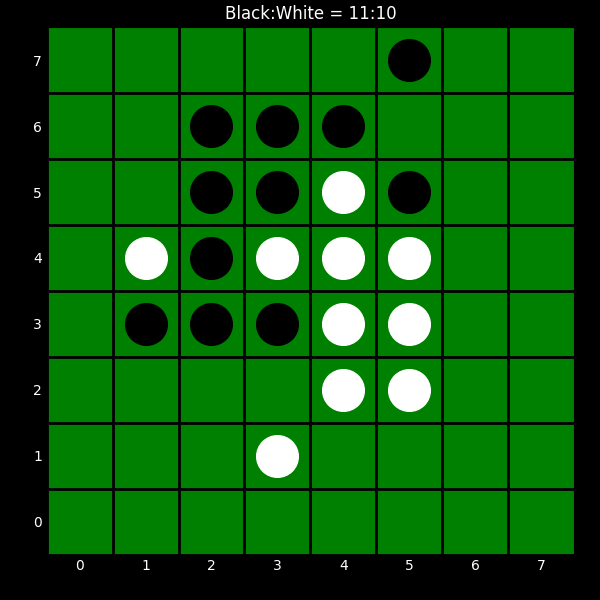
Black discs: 11
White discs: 10